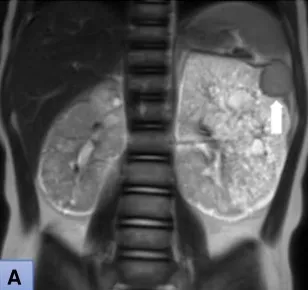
Coronal T2-weighted.
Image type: radiology (mri)